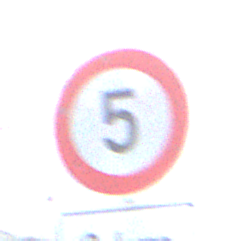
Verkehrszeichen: Geschwindigkeit5
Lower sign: Entfernungsangaben2
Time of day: MorningAfternoon
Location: Outdoor (Nature)
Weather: PartlyCloudy
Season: NotSpecified
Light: Natural